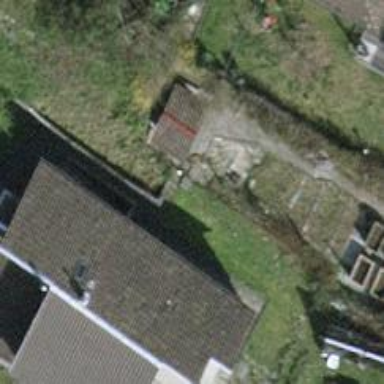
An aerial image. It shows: Detached building.